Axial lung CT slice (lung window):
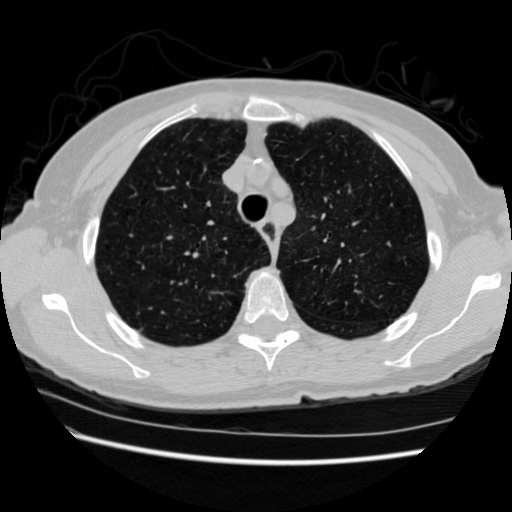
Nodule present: no